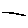
Label: line